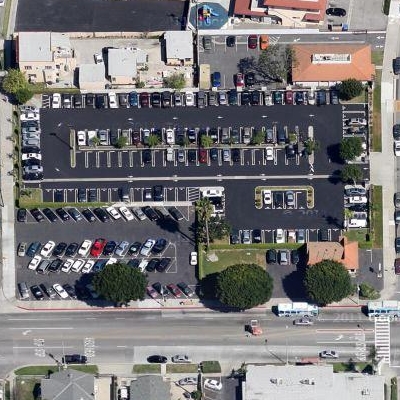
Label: gParking